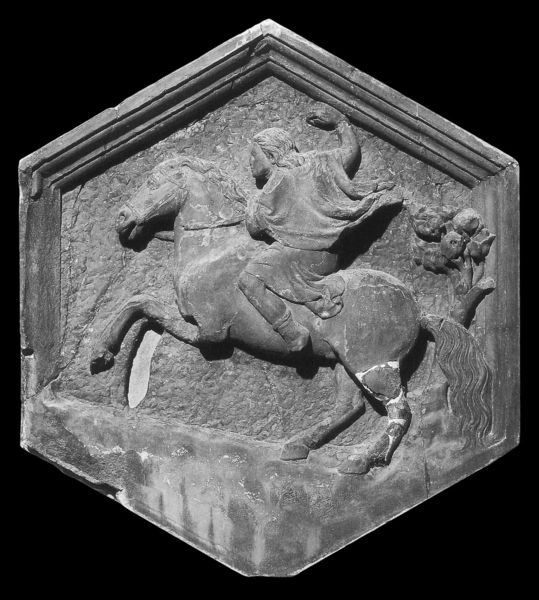
Titel: Reliefs vom Campanile des Domes in Florenz
Künstler: Andrea Pisano
Institution: Florenz, Museo dell’Opera del Duomo
Schlagwörter: baum, umhang, arm, stein, haare, mantel, pferd, reiter, mähne, schweif, sprung, relief, tafel, faust, kachel, kaputt, antik, galopp, sechseck